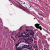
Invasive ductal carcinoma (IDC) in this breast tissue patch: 0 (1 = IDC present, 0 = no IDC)